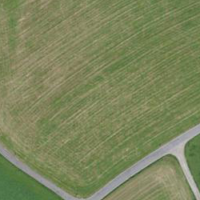
EUNIS habitat code: 24
Species observed at this site:
Medicago sativa